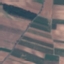
Land use / land cover class: PermanentCrop